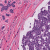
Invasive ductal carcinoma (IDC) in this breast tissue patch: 1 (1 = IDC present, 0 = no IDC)